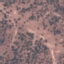
Land use / land cover class: HerbaceousVegetation